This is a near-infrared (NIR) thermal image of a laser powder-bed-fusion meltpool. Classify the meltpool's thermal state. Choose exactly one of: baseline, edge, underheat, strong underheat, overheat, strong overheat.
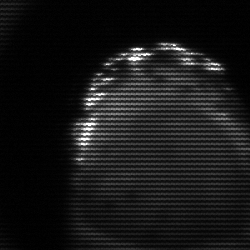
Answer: edge